Field crop: maize
Growth stage: 2
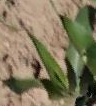
Species: maize